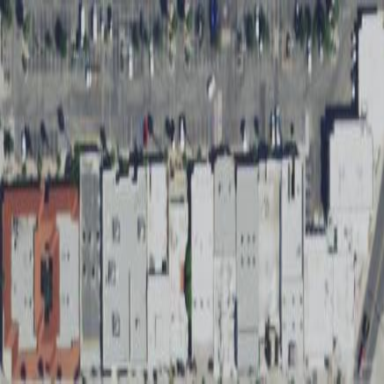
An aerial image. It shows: Retail building.